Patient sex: M
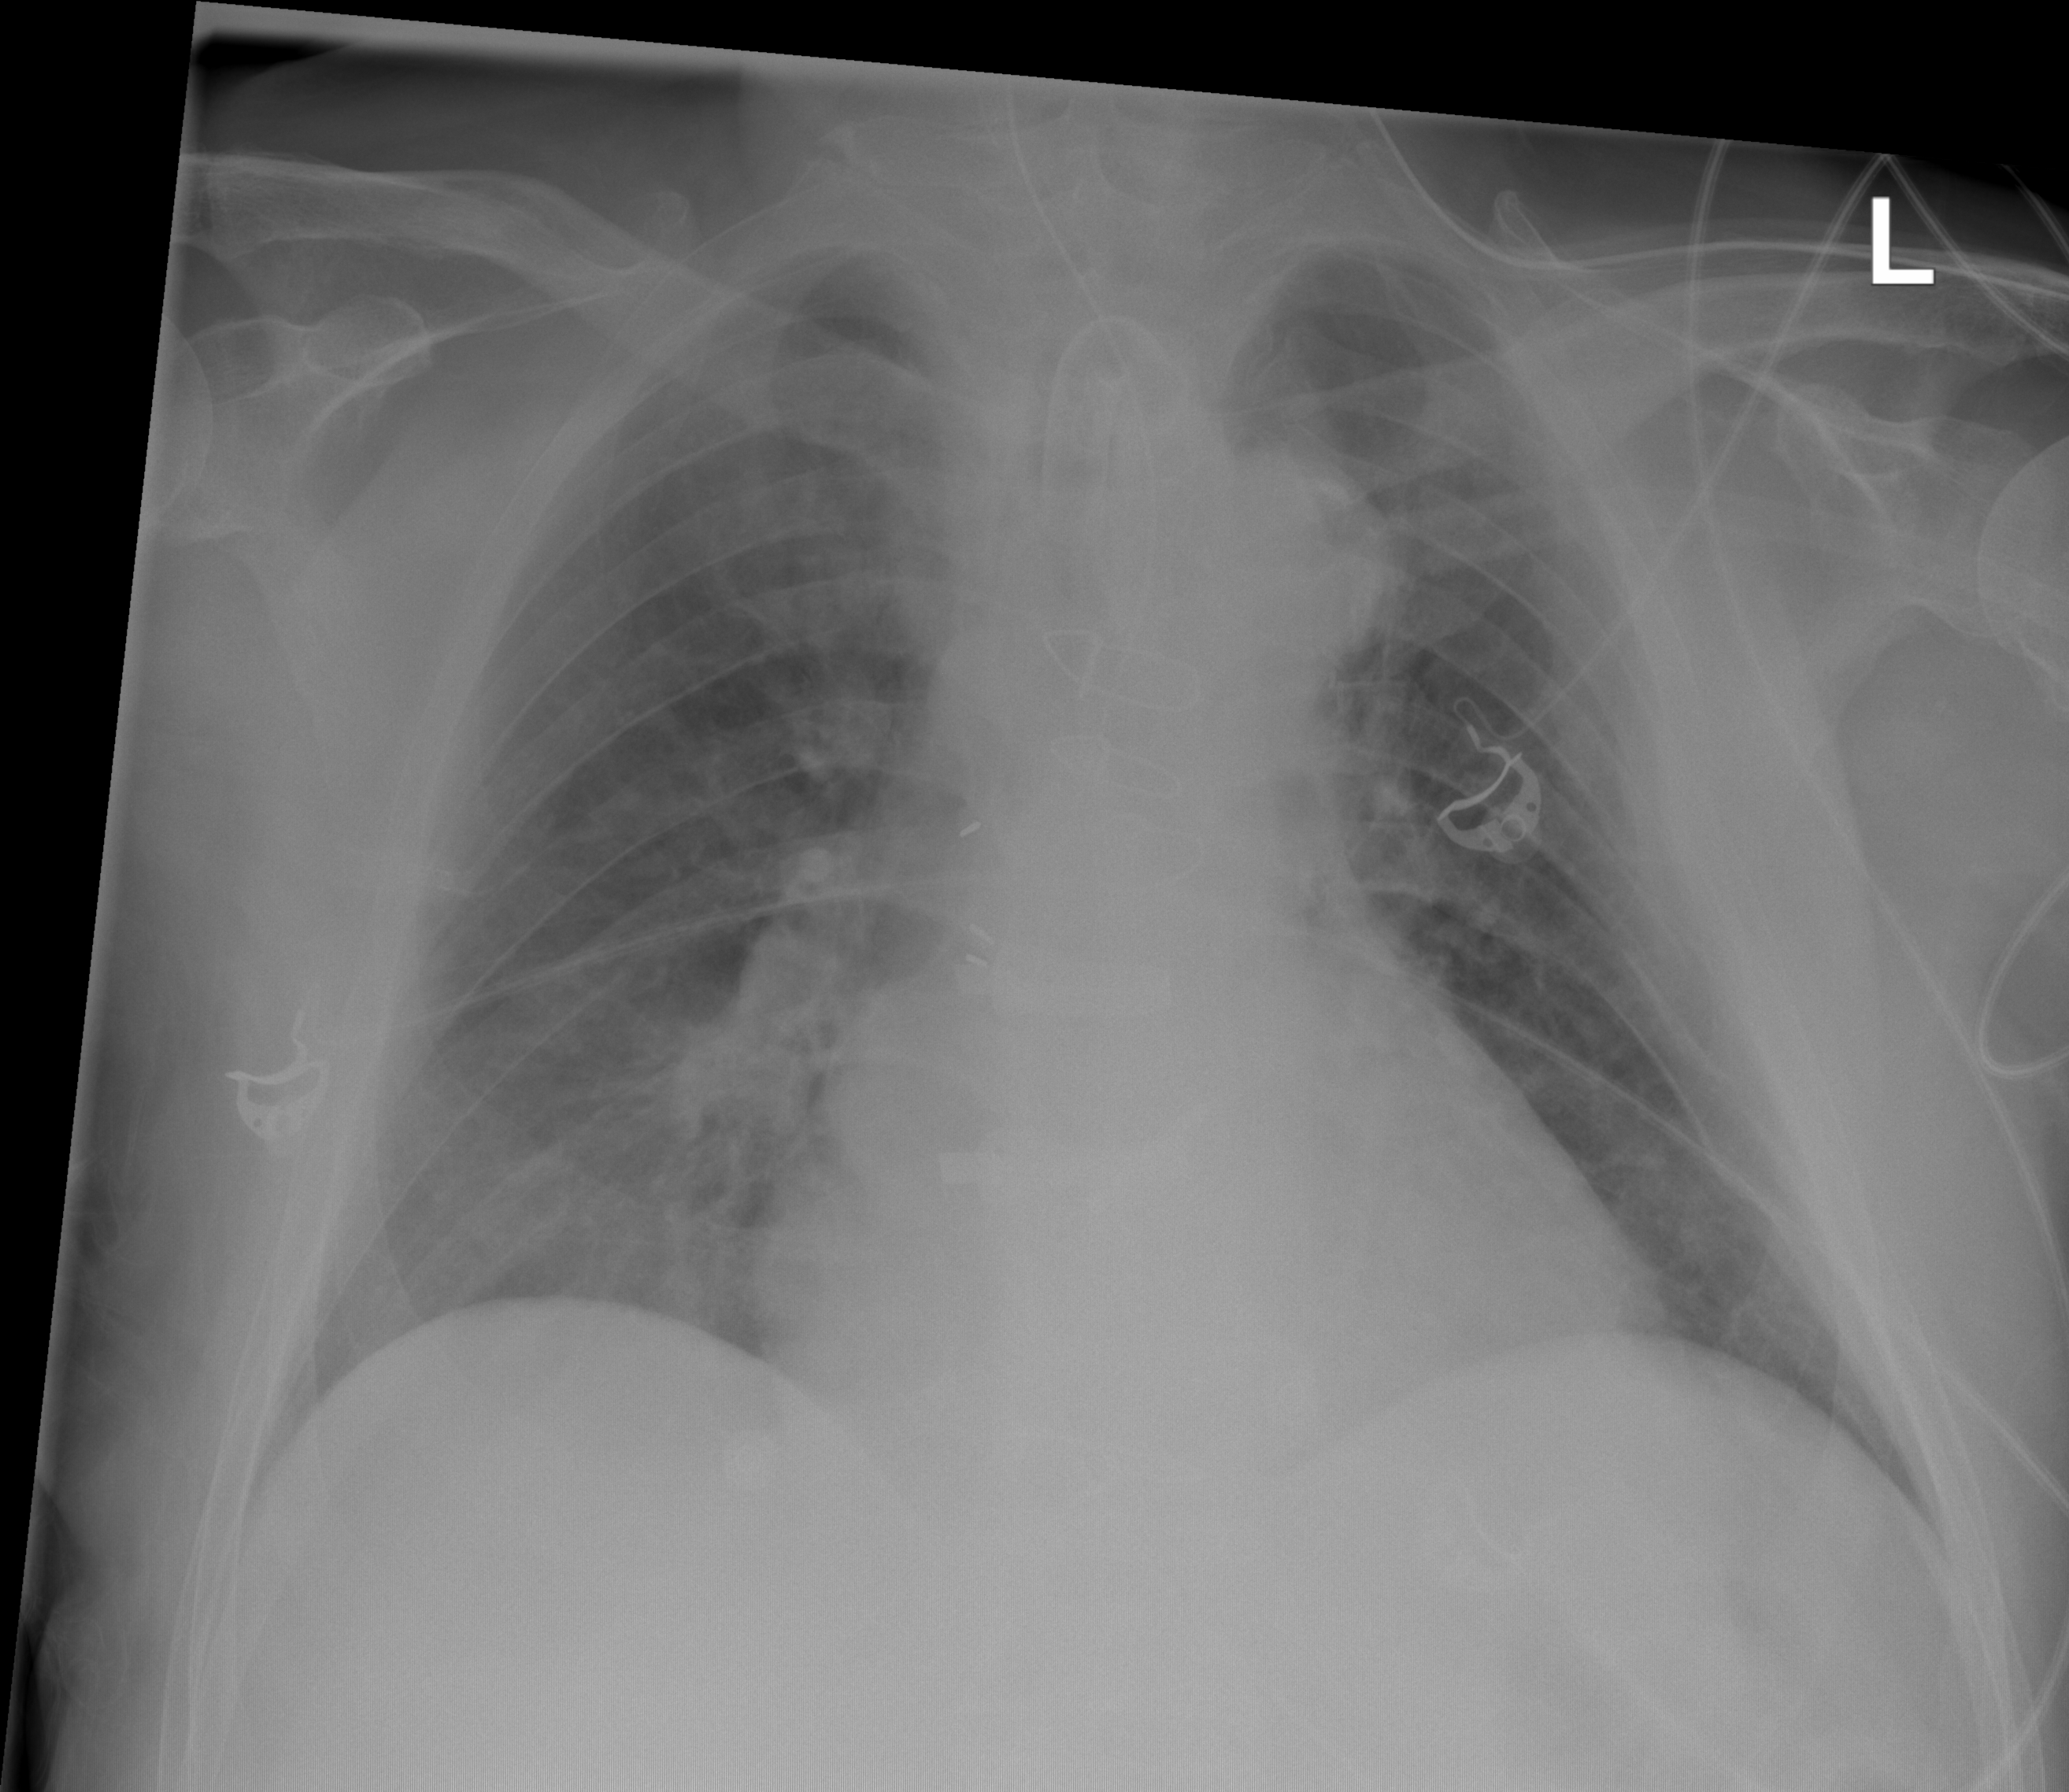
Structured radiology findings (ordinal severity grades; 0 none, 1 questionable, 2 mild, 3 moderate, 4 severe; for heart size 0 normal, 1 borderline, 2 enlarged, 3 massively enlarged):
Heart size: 2
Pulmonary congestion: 2
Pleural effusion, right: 0
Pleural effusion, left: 0
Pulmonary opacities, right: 2
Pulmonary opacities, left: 2
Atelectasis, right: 0
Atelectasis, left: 0